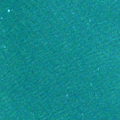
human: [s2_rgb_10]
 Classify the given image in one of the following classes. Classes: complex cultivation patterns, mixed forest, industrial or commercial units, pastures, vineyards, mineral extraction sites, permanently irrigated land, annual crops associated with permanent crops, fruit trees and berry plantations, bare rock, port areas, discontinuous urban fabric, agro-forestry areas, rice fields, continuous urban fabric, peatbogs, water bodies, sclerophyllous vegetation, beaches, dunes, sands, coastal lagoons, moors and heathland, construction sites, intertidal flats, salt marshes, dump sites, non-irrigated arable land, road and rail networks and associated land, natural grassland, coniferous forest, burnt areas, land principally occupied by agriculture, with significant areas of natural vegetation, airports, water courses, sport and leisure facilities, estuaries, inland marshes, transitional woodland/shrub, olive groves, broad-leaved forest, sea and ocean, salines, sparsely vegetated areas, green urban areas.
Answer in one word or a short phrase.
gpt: sea and ocean